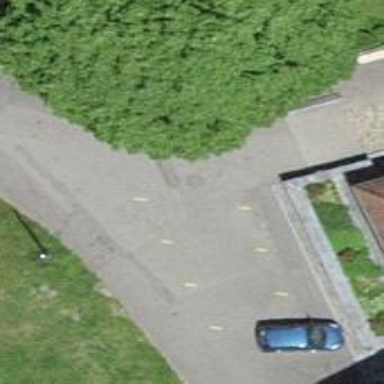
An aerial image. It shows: Smooth asphalt road in residential area.